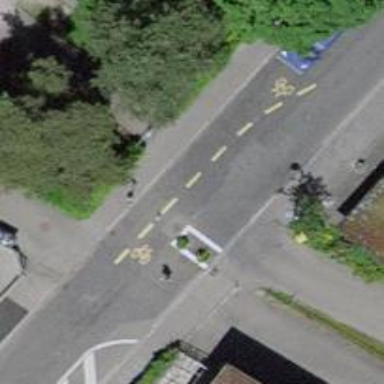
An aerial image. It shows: Bollard barrier.